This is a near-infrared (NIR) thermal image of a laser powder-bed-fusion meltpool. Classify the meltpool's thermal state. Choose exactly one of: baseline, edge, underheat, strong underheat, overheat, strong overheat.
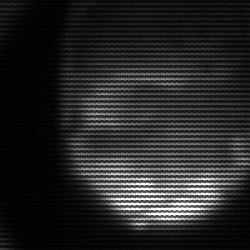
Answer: edge